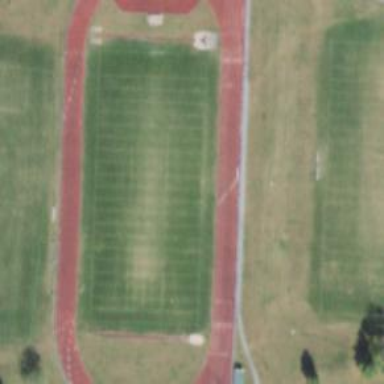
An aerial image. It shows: American football pitch for leisure and sport activities.